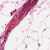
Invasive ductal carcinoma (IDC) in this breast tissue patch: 0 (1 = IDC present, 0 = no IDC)